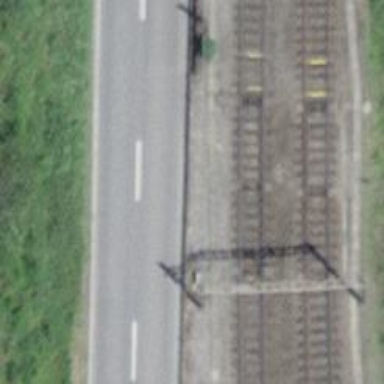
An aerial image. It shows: Railway switch.